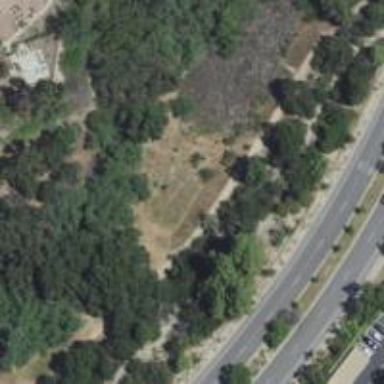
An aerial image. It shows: Disc golf hole.